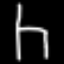
Label: chair